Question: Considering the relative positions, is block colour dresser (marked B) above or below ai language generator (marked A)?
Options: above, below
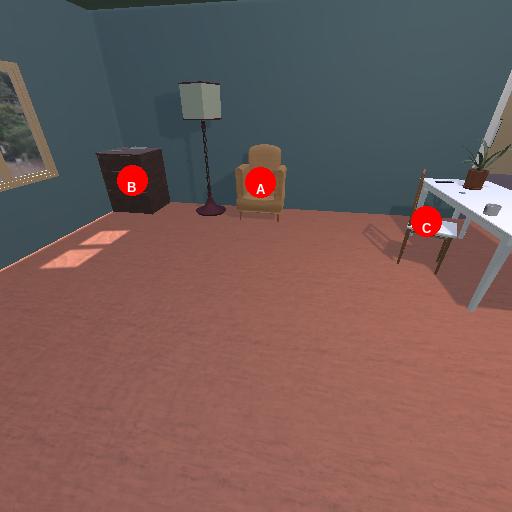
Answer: above